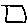
Label: square